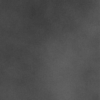
Label: dusty